【题型】解答题　【知识点】立体几何　【难度】hard
\textbf{11. 如图，三棱锥$P-ABC$中，平面$PAB\perp$平面$ABC$，$PA\perp PB$，$AB=BC=4$，$\angle ABC=\dfrac{2\pi}{3}$.}

\vspace{0.3cm}
\noindent\textbf{(1)已知$Q$为线段$AC$上一点，$AQ=2QC$，求证：$PA\perp BQ$；}
\noindent\textbf{(2)求三棱锥$P-ABC$外接球体积；}
\noindent\textbf{(3)若$M$为线段$AC$的中点，$PM$与平面$ABC$所成角为$\alpha$，求$\tan^2\alpha$的最大值.}
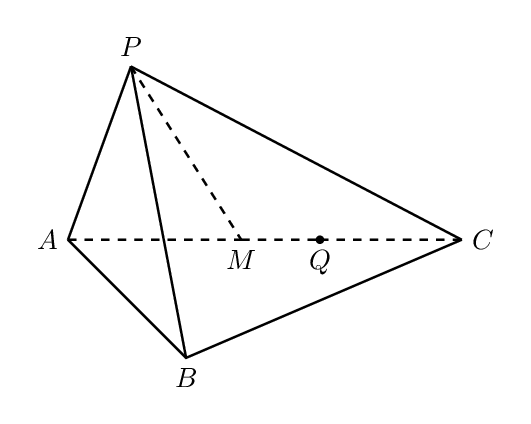
【解答】
\vspace{0.5cm}
\noindent\textbf{【答案】(1)证明见解析}
\noindent\textbf{(2)$\dfrac{256\pi}{3}$}
\noindent\textbf{(3)$\dfrac{2\sqrt{3}}{3}$}

\vspace{0.5cm}
\noindent\textbf{【分析】（1）由余弦定理求出$AC=4\sqrt{3}$，$AQ=\dfrac{2}{3}AC=\dfrac{8\sqrt{3}}{3}$，$BQ^2=\dfrac{16}{3}$，由勾股定理逆定理得到$BQ\perp AB$，由面面垂直得到线面垂直，进而证明出结论；}
\noindent\textbf{（2）推出三棱锥$P-ABC$外接球球心一定在平面$ABC$内，且为$\triangle ABC$的外心，由正弦定理求出$\triangle ABC$的外接圆半径，从而求出外接球半径，得到外接球体积；}
\noindent\textbf{（3）作出辅助线，得到$\angle PMH$为$PM$与平面$ABC$所成的角，分$H$在线段$OA$上和$H$在线段$OB$上，表达出$\tan^2\alpha=-1+\dfrac{2-\cos\theta}{1+\cos^2\theta-\cos\theta}$，换元后，结合函数单调性和基本不等式求出最值，得到结论.}

\vspace{0.5cm}
\noindent\textbf{【详解】（1）连接$BQ$，在$\triangle ABC$中，因为$AB=BC=4$，$\angle ABC=\dfrac{2\pi}{3}$，}
\noindent\textbf{由余弦定理知}
\[
AC^2=AB^2+BC^2-2AB\cdot BC\cos\angle ABC=16+16-2\times4\times4\times\left(-\dfrac{1}{2}\right)=48
\]
\noindent\textbf{故$AC=4\sqrt{3}$，所以$AQ=\dfrac{2}{3}AC=\dfrac{8\sqrt{3}}{3}$.}
\noindent\textbf{在$\triangle ABQ$中，$\angle BAC=\dfrac{\pi}{6}$，由余弦定理知}
\[
BQ^2=AB^2+AQ^2-2AB\cdot AQ\cos\angle BAC=16+\dfrac{64}{3}-2\times4\times\dfrac{8\sqrt{3}}{3}\times\dfrac{\sqrt{3}}{2}=\dfrac{16}{3}
\]
\noindent\textbf{由勾股定理有$AB^2+BQ^2=AQ^2$，$\therefore BQ\perp AB$.}
\noindent\textbf{又$\because$平面$PAB\perp$平面$ABC$，平面$PAB\cap$平面$ABC=AB$，$BQ\subset$平面$ABC$，}
\noindent\textbf{$\therefore BQ\perp$平面$PAB$.}
\noindent\textbf{$\because PA\subset$平面$PAB$，}
\noindent\textbf{$\therefore PA\perp BQ$.}

\vspace{0.3cm}
\noindent\textbf{（2）$\because\triangle APB$为直角三角形，平面$PAB\perp$平面$ABC$，}
\noindent\textbf{$\therefore$三棱锥$P-ABC$外接球球心一定在平面$ABC$内，且为$\triangle ABC$的外心.}
\noindent\textbf{在$\triangle ABC$中，由正弦定理得$2R=\dfrac{AC}{\sin\angle ABC}=\dfrac{4\sqrt{3}}{\dfrac{\sqrt{3}}{2}}=8$.（$R$为$\triangle ABC$外接圆半径），}
\noindent\textbf{所以$R=4$，即三棱锥$P-ABC$外接球半径为$4$.}
\noindent\textbf{外接球体积为$V=\dfrac{4\pi}{3}R^3=\dfrac{256\pi}{3}$.}

\vspace{0.3cm}
\noindent\textbf{（3）取$AB$中点$O$，作$PH\perp AB$，连接$MH$，$MO$，$PO$.}
\noindent\textbf{$\because PH\perp AB$，平面$PAB\perp$平面$ABC$，}
\noindent\textbf{平面$PAB\cap$平面$ABC=AB$，$PH\subset$平面$PAB$，}
\noindent\textbf{$\therefore PH\perp$平面$ABC$.}
\noindent\textbf{$\therefore\angle PMH$为$PM$与平面$ABC$所成的角.}

\vspace{0.3cm}
\noindent\textbf{① $H$在线段$OB$上，如图.设$\angle POH=\theta$，则有$OP=\dfrac{1}{2}AB=2$，}

\noindent\textbf{$PH=2\sin\theta$，$OH=2\cos\theta$，}
\noindent\textbf{$OM=\dfrac{1}{2}BC=2$，$MO\parallel BC$，则$\angle MOH=\pi-\angle ABC=\dfrac{\pi}{3}$，}
\noindent\textbf{在$\triangle MOH$中，由余弦定理得$MH^2=4+4\cos^2\theta-4\cos\theta$.}
\noindent\textbf{$\therefore\tan^2\alpha=\dfrac{4\sin^2\theta}{4+4\cos^2\theta-4\cos\theta}=\dfrac{1-\cos^2\theta}{1+\cos^2\theta-\cos\theta}=-1+\dfrac{2-\cos\theta}{1+\cos^2\theta-\cos\theta}$，}
\noindent\textbf{令$2-\cos\theta=t$，$\because\theta\in\left(0,\dfrac{\pi}{2}\right)$，$t\in(1,2)$，$\tan^2\alpha=-1+\dfrac{t}{t^2-3t+3}=-1+\dfrac{1}{t+\dfrac{3}{t}-3}$，}
\noindent\textbf{$\because t\in(1,2)$，$\therefore\tan^2\alpha=-1+\dfrac{1}{t+\dfrac{3}{t}-3}\leq-1+\dfrac{1}{2\sqrt{t\cdot\dfrac{3}{t}}-3}=\dfrac{2\sqrt{3}}{3}$，}
\noindent\textbf{当且仅当$t=\sqrt{3}$，即$\cos\theta=2-\sqrt{3}$时取“$=$”.}
\noindent\textbf{$\therefore\tan^2\alpha$的最大值为$\dfrac{2\sqrt{3}}{3}$.}

\vspace{0.3cm}
\noindent\textbf{② $H$在线段$OA$上，如图2.}

\noindent\textbf{同①设$\angle POH=\theta$，$PH=2\sin\theta$，$OH=2\cos\theta$.}
\noindent\textbf{$\angle MOH=\dfrac{2\pi}{3}$，$MH^2=4+4\cos^2\theta+4\cos\theta$，}
\noindent\textbf{$\therefore\tan^2\alpha=\dfrac{4\sin^2\theta}{4+4\cos^2\theta+4\cos\theta}=\dfrac{1-\cos^2\theta}{1+\cos^2\theta+\cos\theta}=-1+\dfrac{2+\cos\theta}{1+\cos^2\theta+\cos\theta}$，}
\noindent\textbf{令$2+\cos\theta=t$，$\because\theta\in\left(0,\dfrac{\pi}{2}\right)$，$t\in(2,3)$，}
\[
\tan^2\alpha=-1+\dfrac{t}{t^2-3t+3}=-1+\dfrac{1}{t+\dfrac{3}{t}-3}
\]
\noindent\textbf{其中$y=t+\dfrac{3}{t}$在$t\in(2,3)$上单调递增，理由如下：}
\noindent\textbf{任取$t_1,t_2\in(2,3),t_1<t_2$，}
\noindent\textbf{则$y_1-y_2=t_1+\dfrac{3}{t_1}-t_2-\dfrac{3}{t_2}=t_1-t_2+\dfrac{3(t_2-t_1)}{t_1t_2}=(t_1-t_2)\cdot\dfrac{t_1t_2-3}{t_1t_2}$，}
\noindent\textbf{因为$t_1,t_2\in(2,3),t_1<t_2$，所以$t_1-t_2<0$，$t_1t_2>4$，}
\noindent\textbf{故$y_1-y_2=(t_1-t_2)\cdot\dfrac{t_1t_2-3}{t_1t_2}<0$，即$y_1<y_2$，}
\noindent\textbf{所以$y=t+\dfrac{3}{t}$在$t\in(2,3)$上单调递增，所以$\tan^2\alpha=-1+\dfrac{1}{t+\dfrac{3}{t}-3}\in(0,1)$，}
\noindent\textbf{综上，$\tan^2\alpha$的最大值为$\dfrac{2\sqrt{3}}{3}$.}
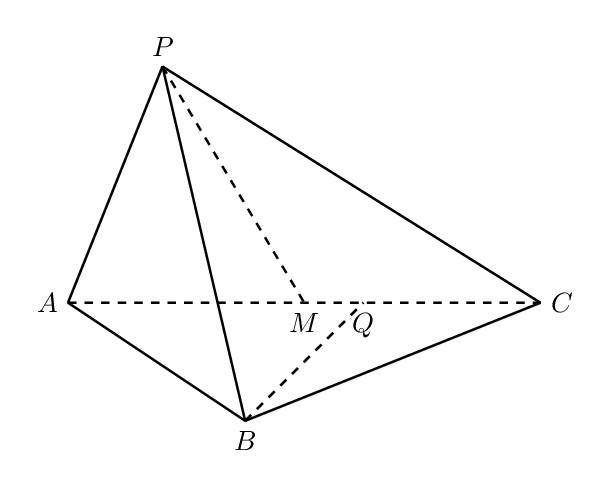
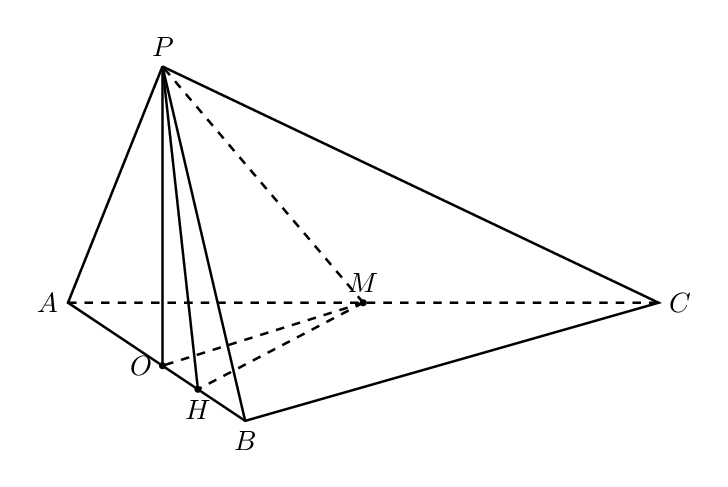
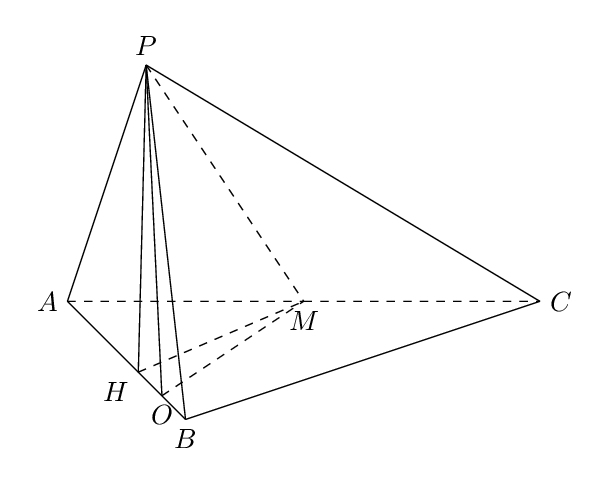